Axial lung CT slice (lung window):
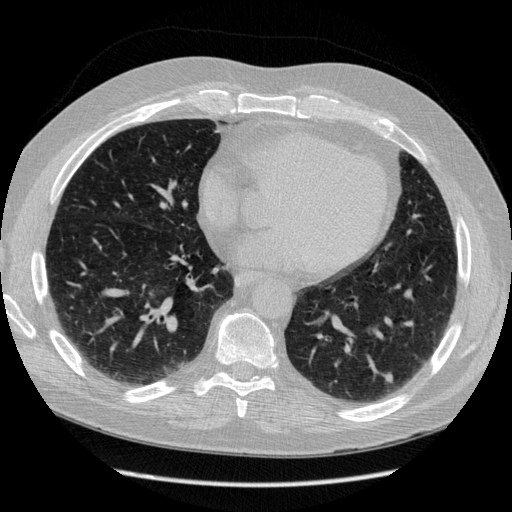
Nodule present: yes
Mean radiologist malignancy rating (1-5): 3